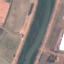
Land use / land cover class: River